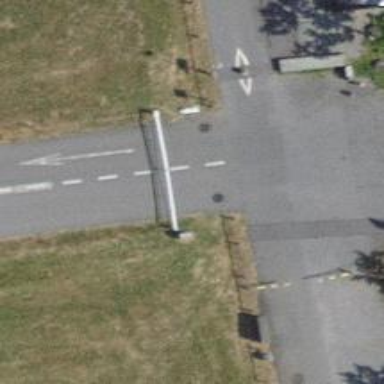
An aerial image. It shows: Swing gate.